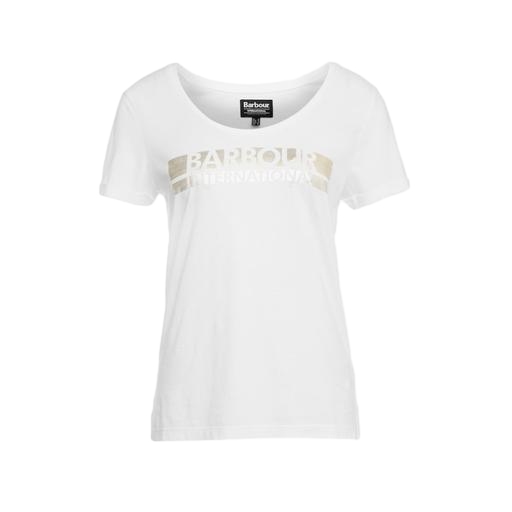
white logo-print t-shirt, white sequined logo graphic t-shirt, white logo graphic tee, white background